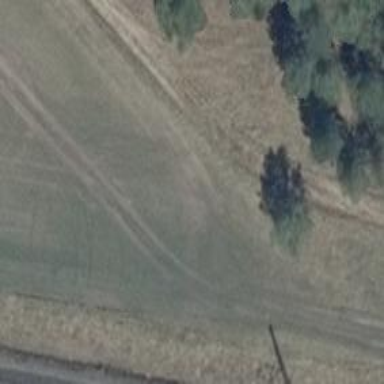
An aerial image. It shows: Grass track with grade3 track type.